Question:
Here is what I want to achieve ^
Here's how it works now: <URL>
The problem is that if I put float:left than the rest of the content will go inside
'''
<div class='field'>
<ul class='display'>
<li>apple</li>
</ul>
<button class='btn'>...</button>
<div>
<button>this button will go inside .field div </button>
'''
(clear:both on .field doesn't help)
The css:
'''
.field
{
width: 200px;
margin: 1em;
}
.display
{
list-style: none;
padding: 0;
margin: 0;
border: solid 1px gray;
background: white;
float: left;
}
'''
One solution would be to put a '<br style="clear:both" />' before the end of the .field div but this will add some additional padding
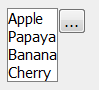
Answer: Look, Ma, no floats!
'''
<div>
<ul>
<li>Apple</li>
<li>Papaya</li>
</ul>
<button type="submit">&hellip;</button>
</div>
<button>should be below</button>
<p>Lorem ipsum dolor sit amet, consectetur adipisicing elit, sed do eiusmod tempor incididunt ut labore et dolore magna aliqua.</p>
'''
'''
div { display:block; }
ul { display:inline-block; }
button { display:inline-block; vertical-align:top; }
'''